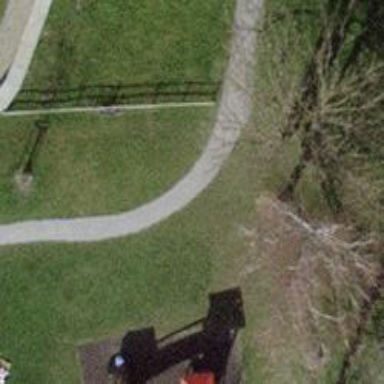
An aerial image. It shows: Unpaved footway.